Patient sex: M
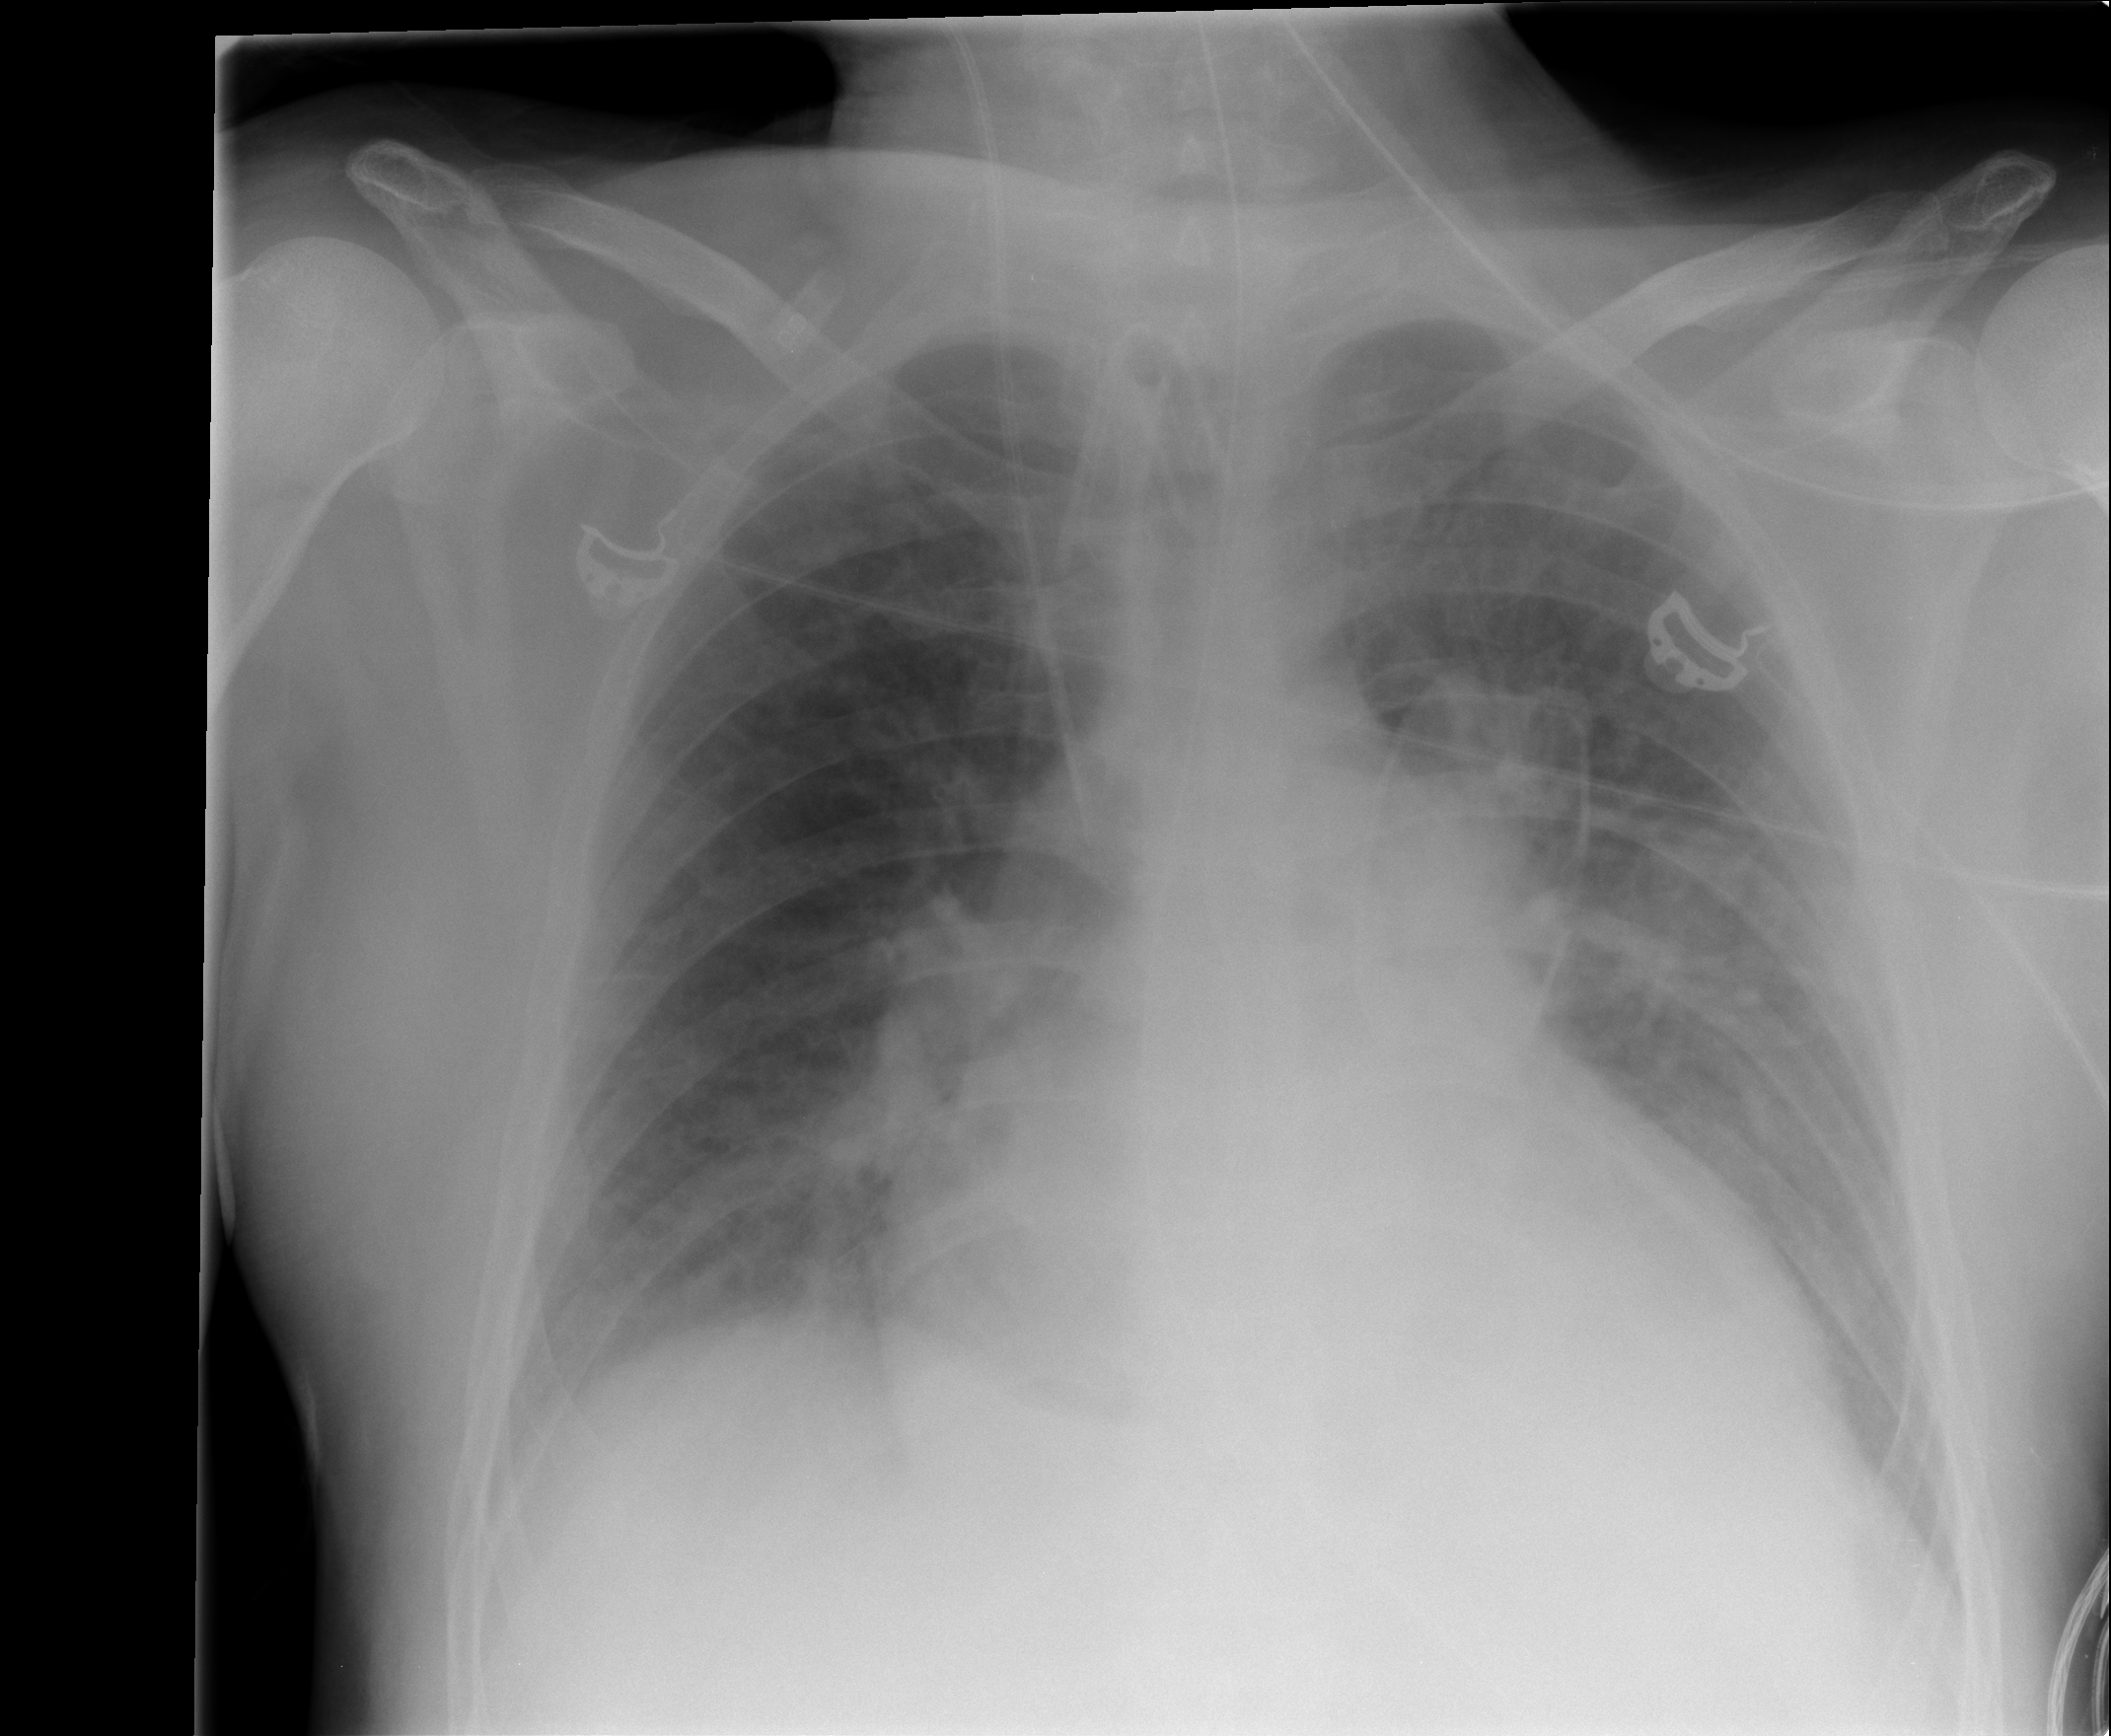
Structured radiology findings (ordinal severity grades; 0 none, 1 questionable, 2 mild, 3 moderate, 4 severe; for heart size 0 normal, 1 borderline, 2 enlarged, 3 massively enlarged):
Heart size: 2
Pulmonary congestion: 2
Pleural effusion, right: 2
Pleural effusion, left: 2
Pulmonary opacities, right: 0
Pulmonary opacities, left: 2
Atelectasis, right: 2
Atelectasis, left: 2